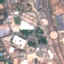
Label: Industrial